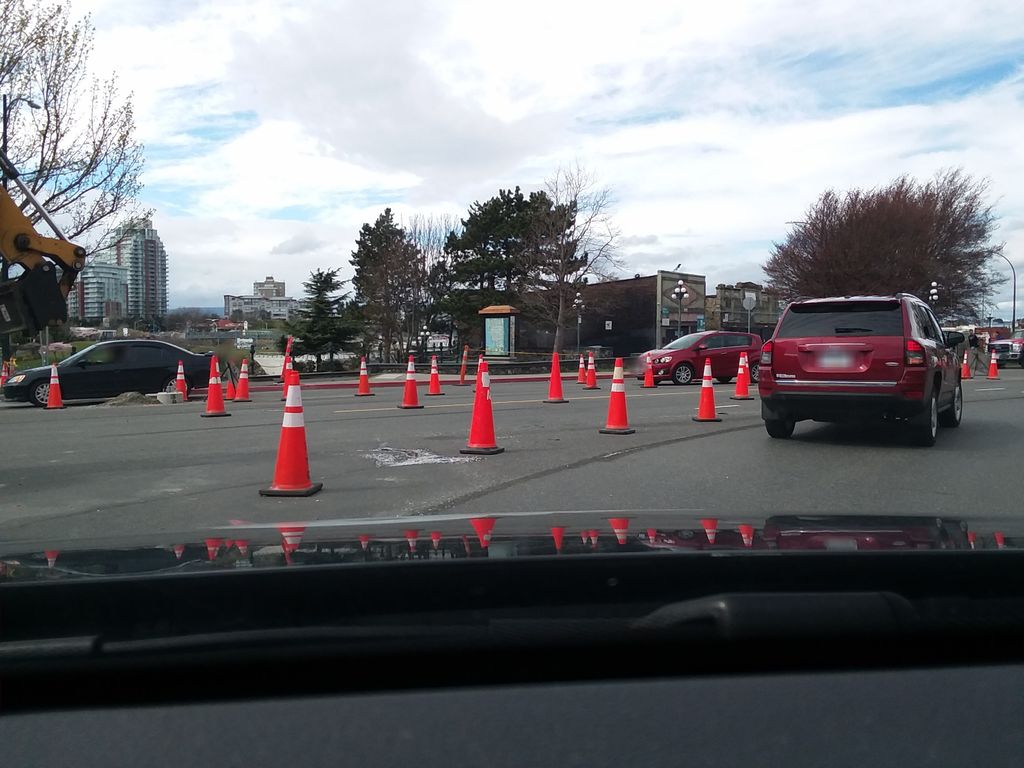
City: victoria